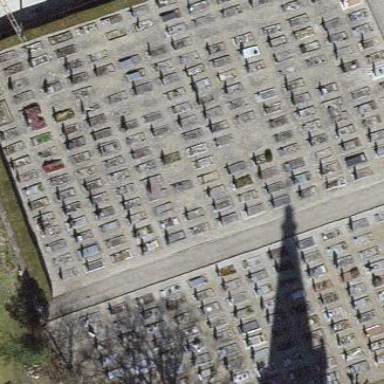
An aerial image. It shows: Cemetery.